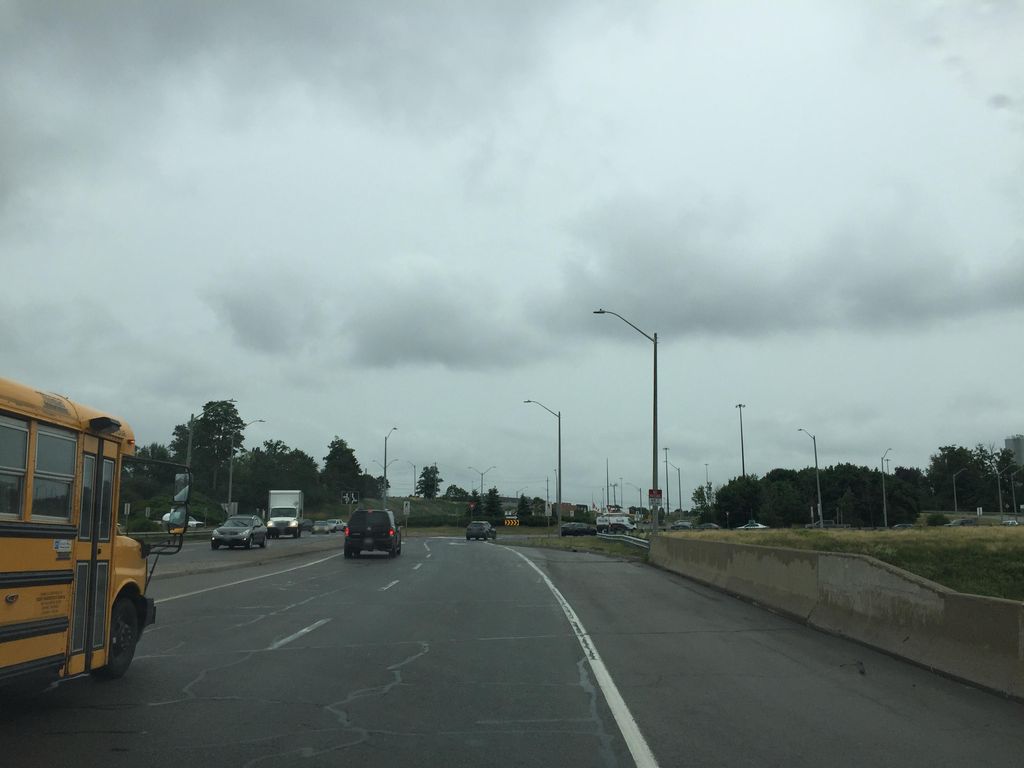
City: kitchener-waterloo